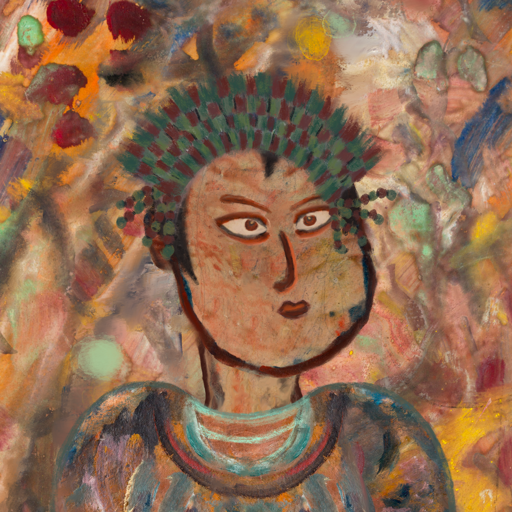
Background: Mother_And_Son_Mother, Head And Neck Side: Orphan, Face Side: Roy_Bahadur, Bust: Boggyland, Hair Side: Roy_Bahadur, Head Accessory: After_Raid_Crown, Second Necklace: Blank, Necklace: Blank, Baby: Blank